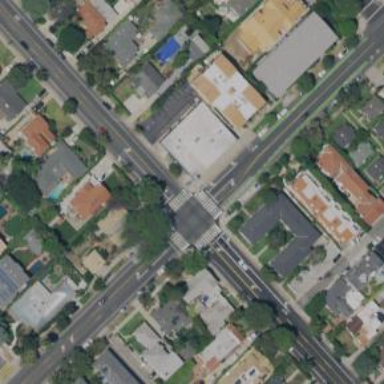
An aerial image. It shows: Tertiary road with asphalt surface running through residential area.